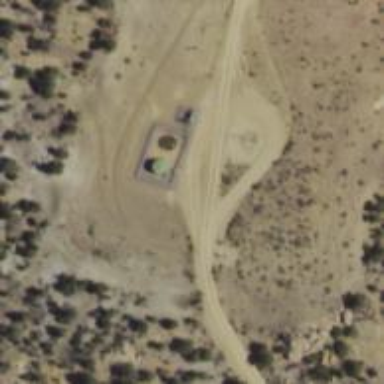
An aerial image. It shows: Storage tank that is man-made.